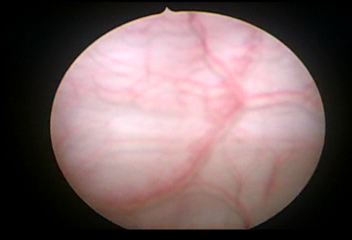
Modality: WLC
Class: Normal mucosa
Bladder cancer association: No